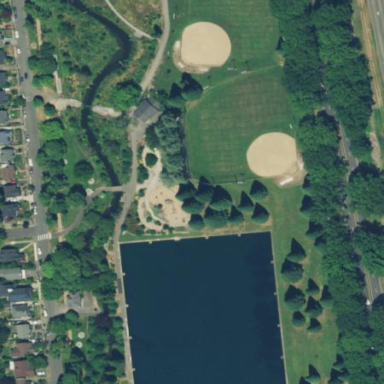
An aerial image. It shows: Playground area for leisure land.